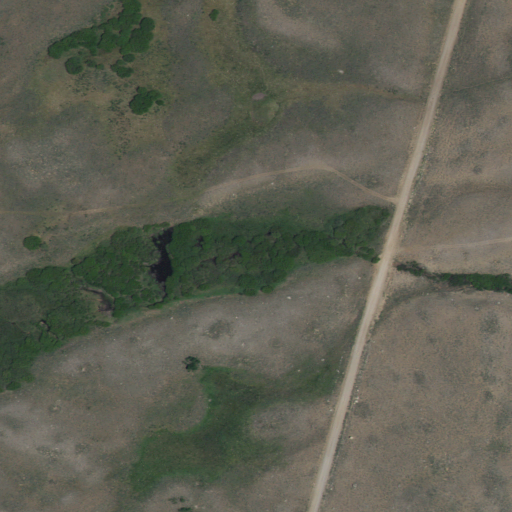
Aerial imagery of valley in Idaho named Howell Canyon containing shrub and herbaceous wetlands